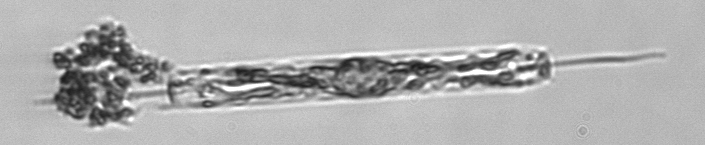
Label: Ditylum_brightwellii